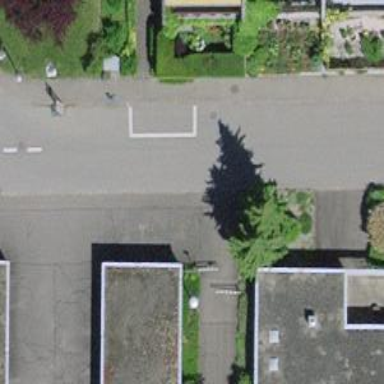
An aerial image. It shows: Residential road.